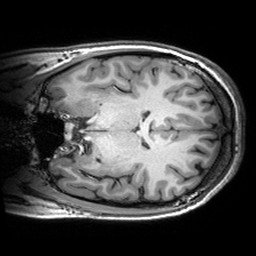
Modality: T1w
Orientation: coronal
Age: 23
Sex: female
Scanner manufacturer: siemens
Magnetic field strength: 3 T
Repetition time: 2.53 s
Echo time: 0.00299 s